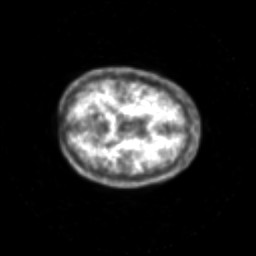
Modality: PET
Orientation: axial
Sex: female
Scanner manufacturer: siemens